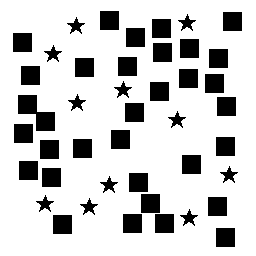
Squares: 33
Triangles: 0
Stars: 11
Total shapes: 44